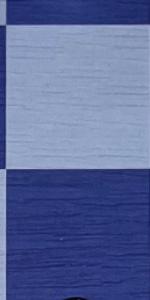
Label: Empty